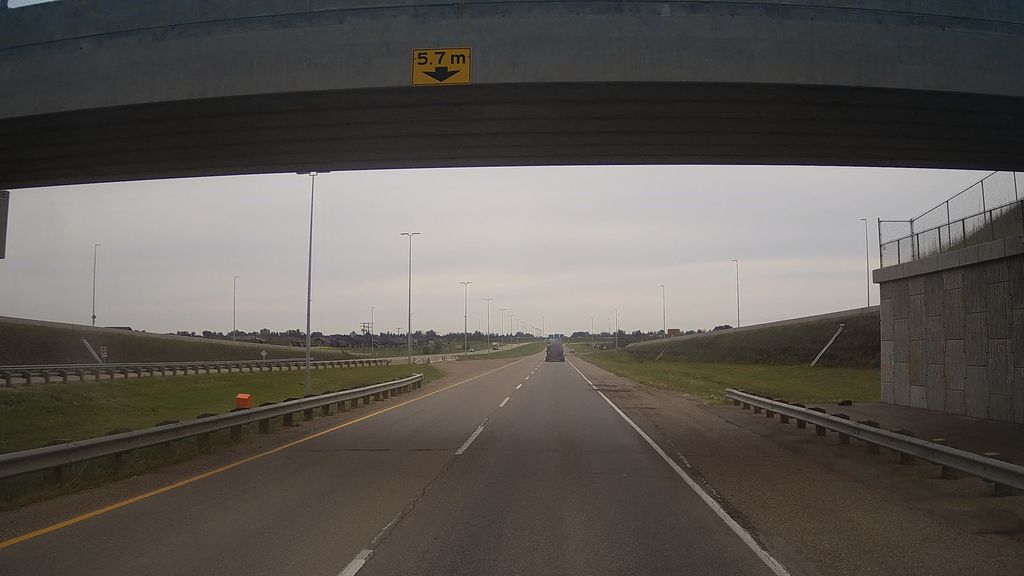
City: saskatoon